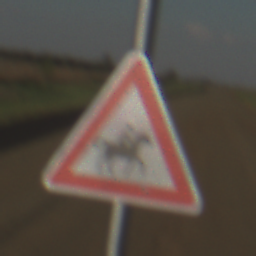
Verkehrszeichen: ReiterLinks
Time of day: SunriseSunset
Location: Outdoor (Nature)
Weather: Clear
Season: NotSpecified
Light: Natural